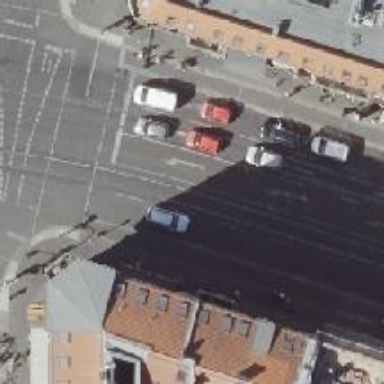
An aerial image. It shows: Tram stop.